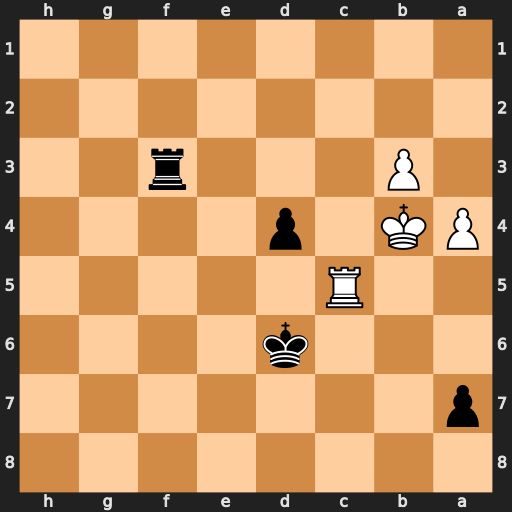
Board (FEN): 8/p7/3k4/2R5/PK1p4/1P3r2/8/8
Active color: b
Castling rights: -
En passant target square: -
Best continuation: Rxb3+ Kxb3 Kxc5